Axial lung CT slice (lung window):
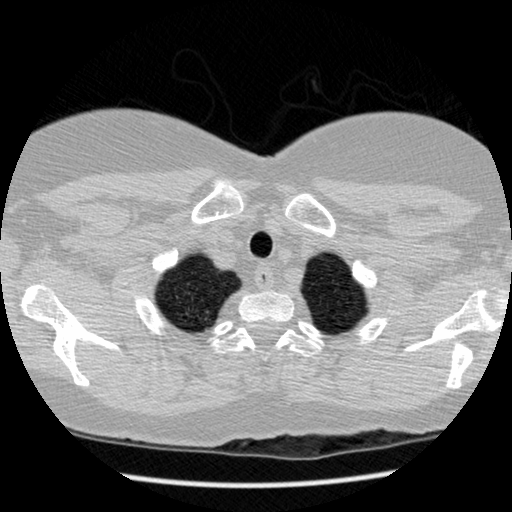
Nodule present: no